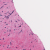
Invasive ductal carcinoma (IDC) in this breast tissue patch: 0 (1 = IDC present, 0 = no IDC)